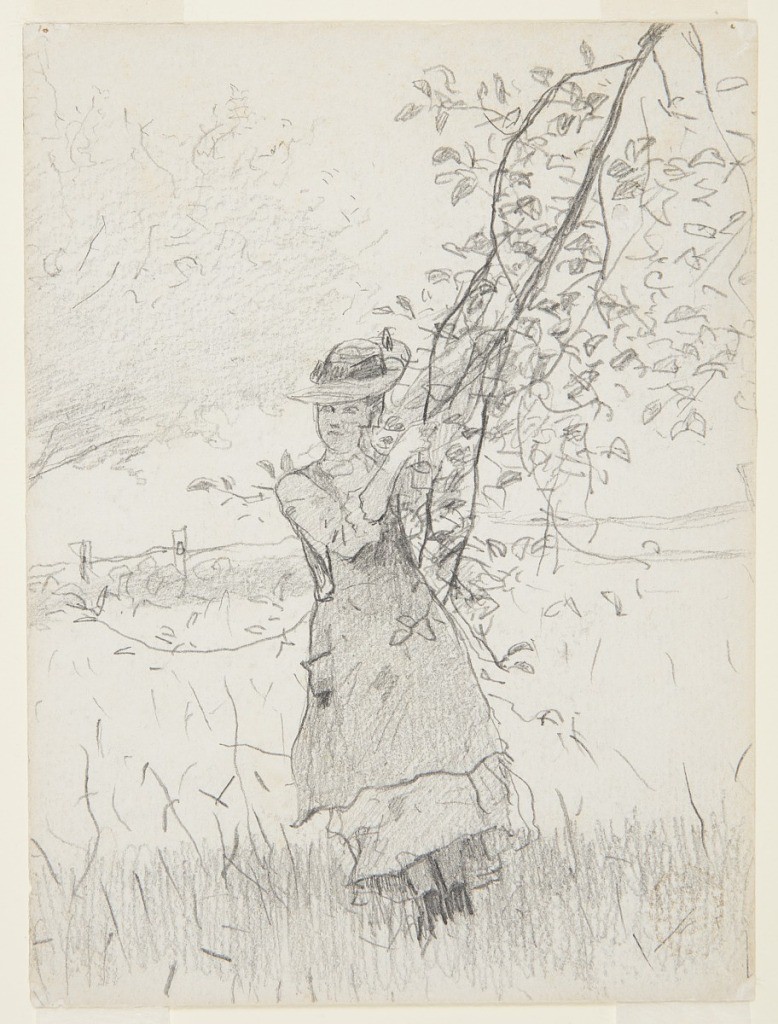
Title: Girl Holding a Branch of an Apple Tree
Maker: Winslow Homer, American, 1836–1910
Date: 1879
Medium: Graphite on heavy off-white wove paper
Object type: Drawing
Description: A view of a young woman dressed in a pinafore and hat at center, clinging to the branch of an apple tree. She looks to the left and her figure is in shadow. In the background a fence and a portion of a tree are visible.